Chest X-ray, PA view. Patient: 20 years old, sex M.
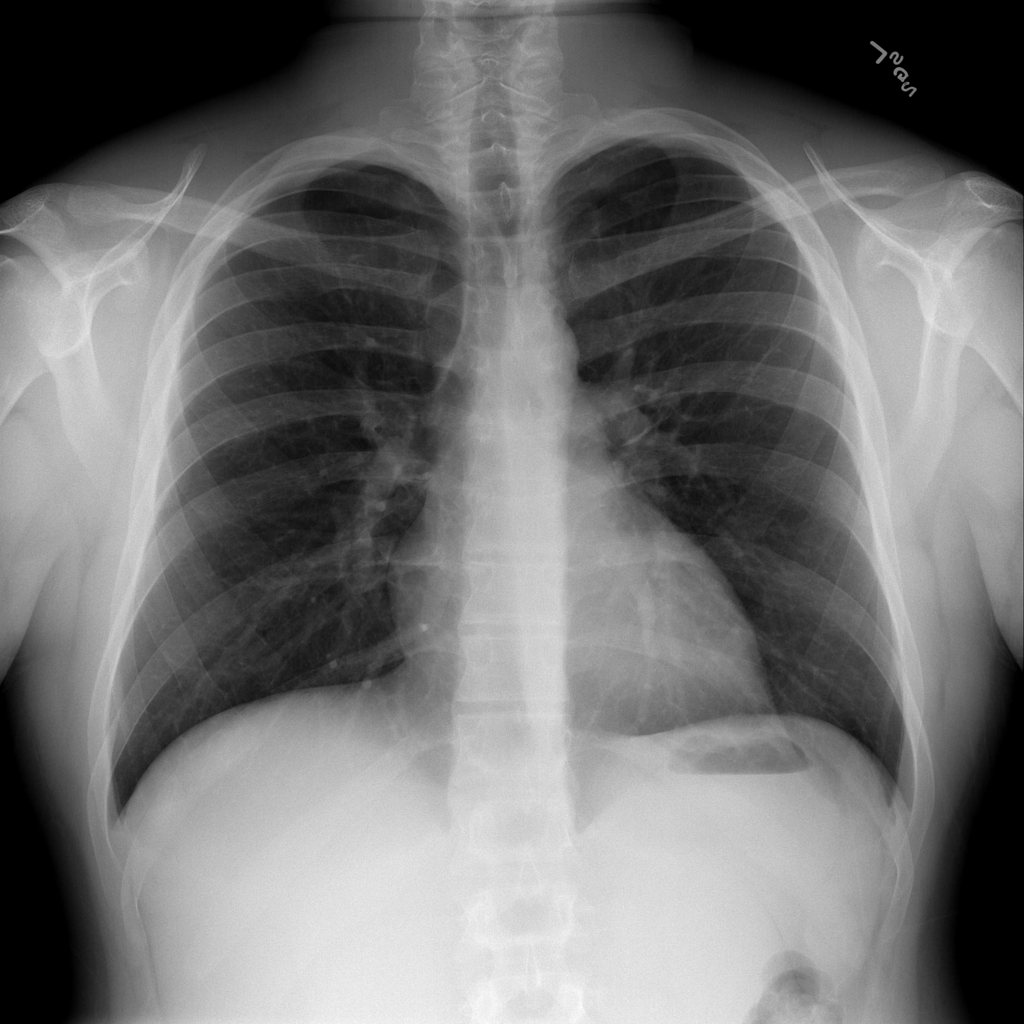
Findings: No Finding